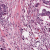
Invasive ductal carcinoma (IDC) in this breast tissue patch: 1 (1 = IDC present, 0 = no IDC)